Question: I have extended a 'LinearLayout' which represents my main ui block and inside this I use two more extended 'LinearLayout' .
If i have to write it down with pseudo code is like this :
'''
Bar extends LinearLayout
init() //here I initialize the LinearLayout and set some properties.
//the Constructor
public Bar(Context context, int height ) {
super(context);
this.context = context;
this.height = height;
init(); //calling init() inside the constructor
}
'''
and inside Bar the code is :
'''
public void create() {
upLinearLayout = new UpLinearLayout(context, 40 );
downLinearLayout = new DownLinearLayout(context, 160);
this.addView(upLinearLayout);
this.addView(downLinearLayout);
}
'''
So when I'm on my MainActivity I give :
'''
Bar bb = new mBar(this, 300);
bar.create();
'''
where 'create()' is :
'''
public void create() {
upLinearLayout = new UpLinearLayout(context, 40 );
downLinearLayout = new DownLinearLayout(context, 160);
this.addView(upLinearLayout);
this.addView(downLinearLayout);
}
'''
So far the code is working great.
But I cannot call from Bar methods that belong to upLinearLayout or downLinearLayout e.g. :
'''
public void anotherButton(Context context) {
Button button1 = new Button(context);
button1.setText("Testing");
button1.setTextSize(18);
this.addView(button1);
}
'''
Now inside the Bar class I can't do:
'''
UpLinearLayout up = new UpLinearLayout(context, 65);
up.anotherButton(context);
'''
it gives me error :
'''
Error:(47, 11) error: cannot find symbol method anotherButton(Context)
'''
tl;dr In MainActivity I can call all public methods of 'Bar' - but I can't do the same inside extended 'Bar' for other extended classes.
What I can do is only initialize them.

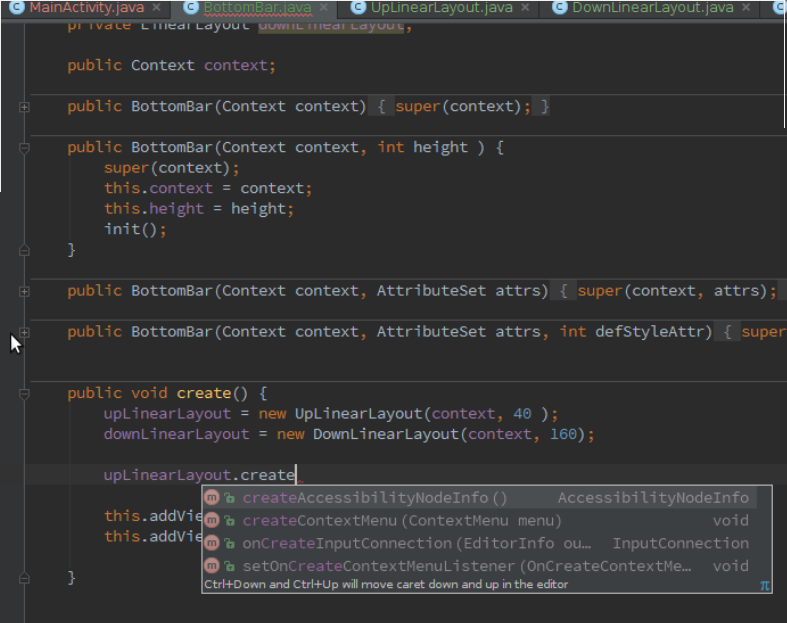
Answer: > Now inside the Bar class I can't do:
'''
UpLinearLayout up = new UpLinearLayout(context, 65);
up.anotherButton(context);
'''
you can't because 'anotherButton' is a method of 'Bar', but you are calling on an instance of 'UpLinearLayout' which has not a method call 'anotherButton'. If you want to add a 'Button' to 'UpLinearLayout' from bar you could do:
'''
public void anotherButton(LinearLayout layout) {
Button button1 = new Button(getContext());
button1.setText("Testing");
button1.setTextSize(18);
layout.addView(button1);
}
'''
and then call it like 'anotherButton(up);'
or add 'anotherButton' in 'UpLinearLayout'. And don't forget to cast to the exact type if you declared your member with the Base class. E.g.
You declared
'''
LinearLayout upperLayout;
'''
if you want to access a method of your custom
'''
UpperLinearLayout extend LinearLayout
'''
you have to cast 'upperLayout' explicitly to 'UpperLinearLayout'